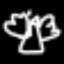
Label: angel